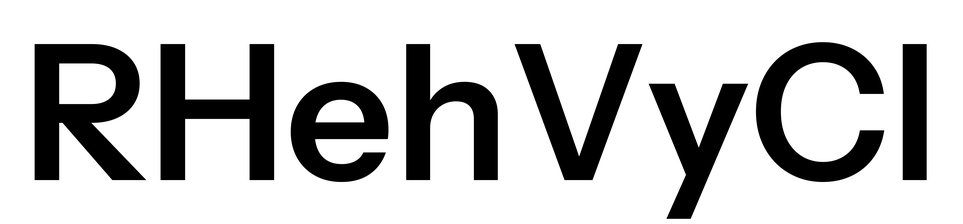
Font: InstrumentSans_SemiBold